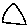
Label: triangle